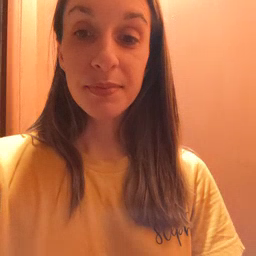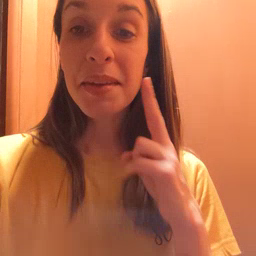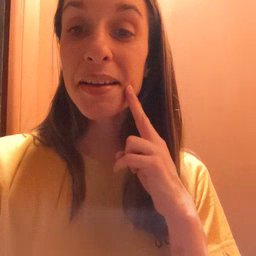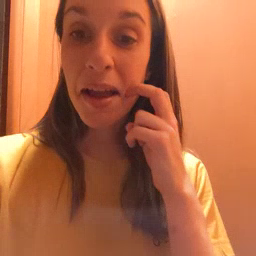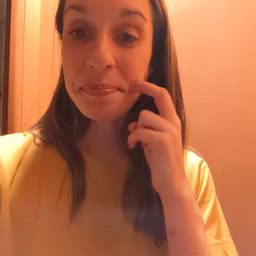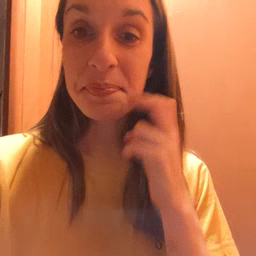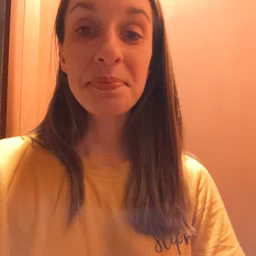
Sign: gum